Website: lowes
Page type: receipt
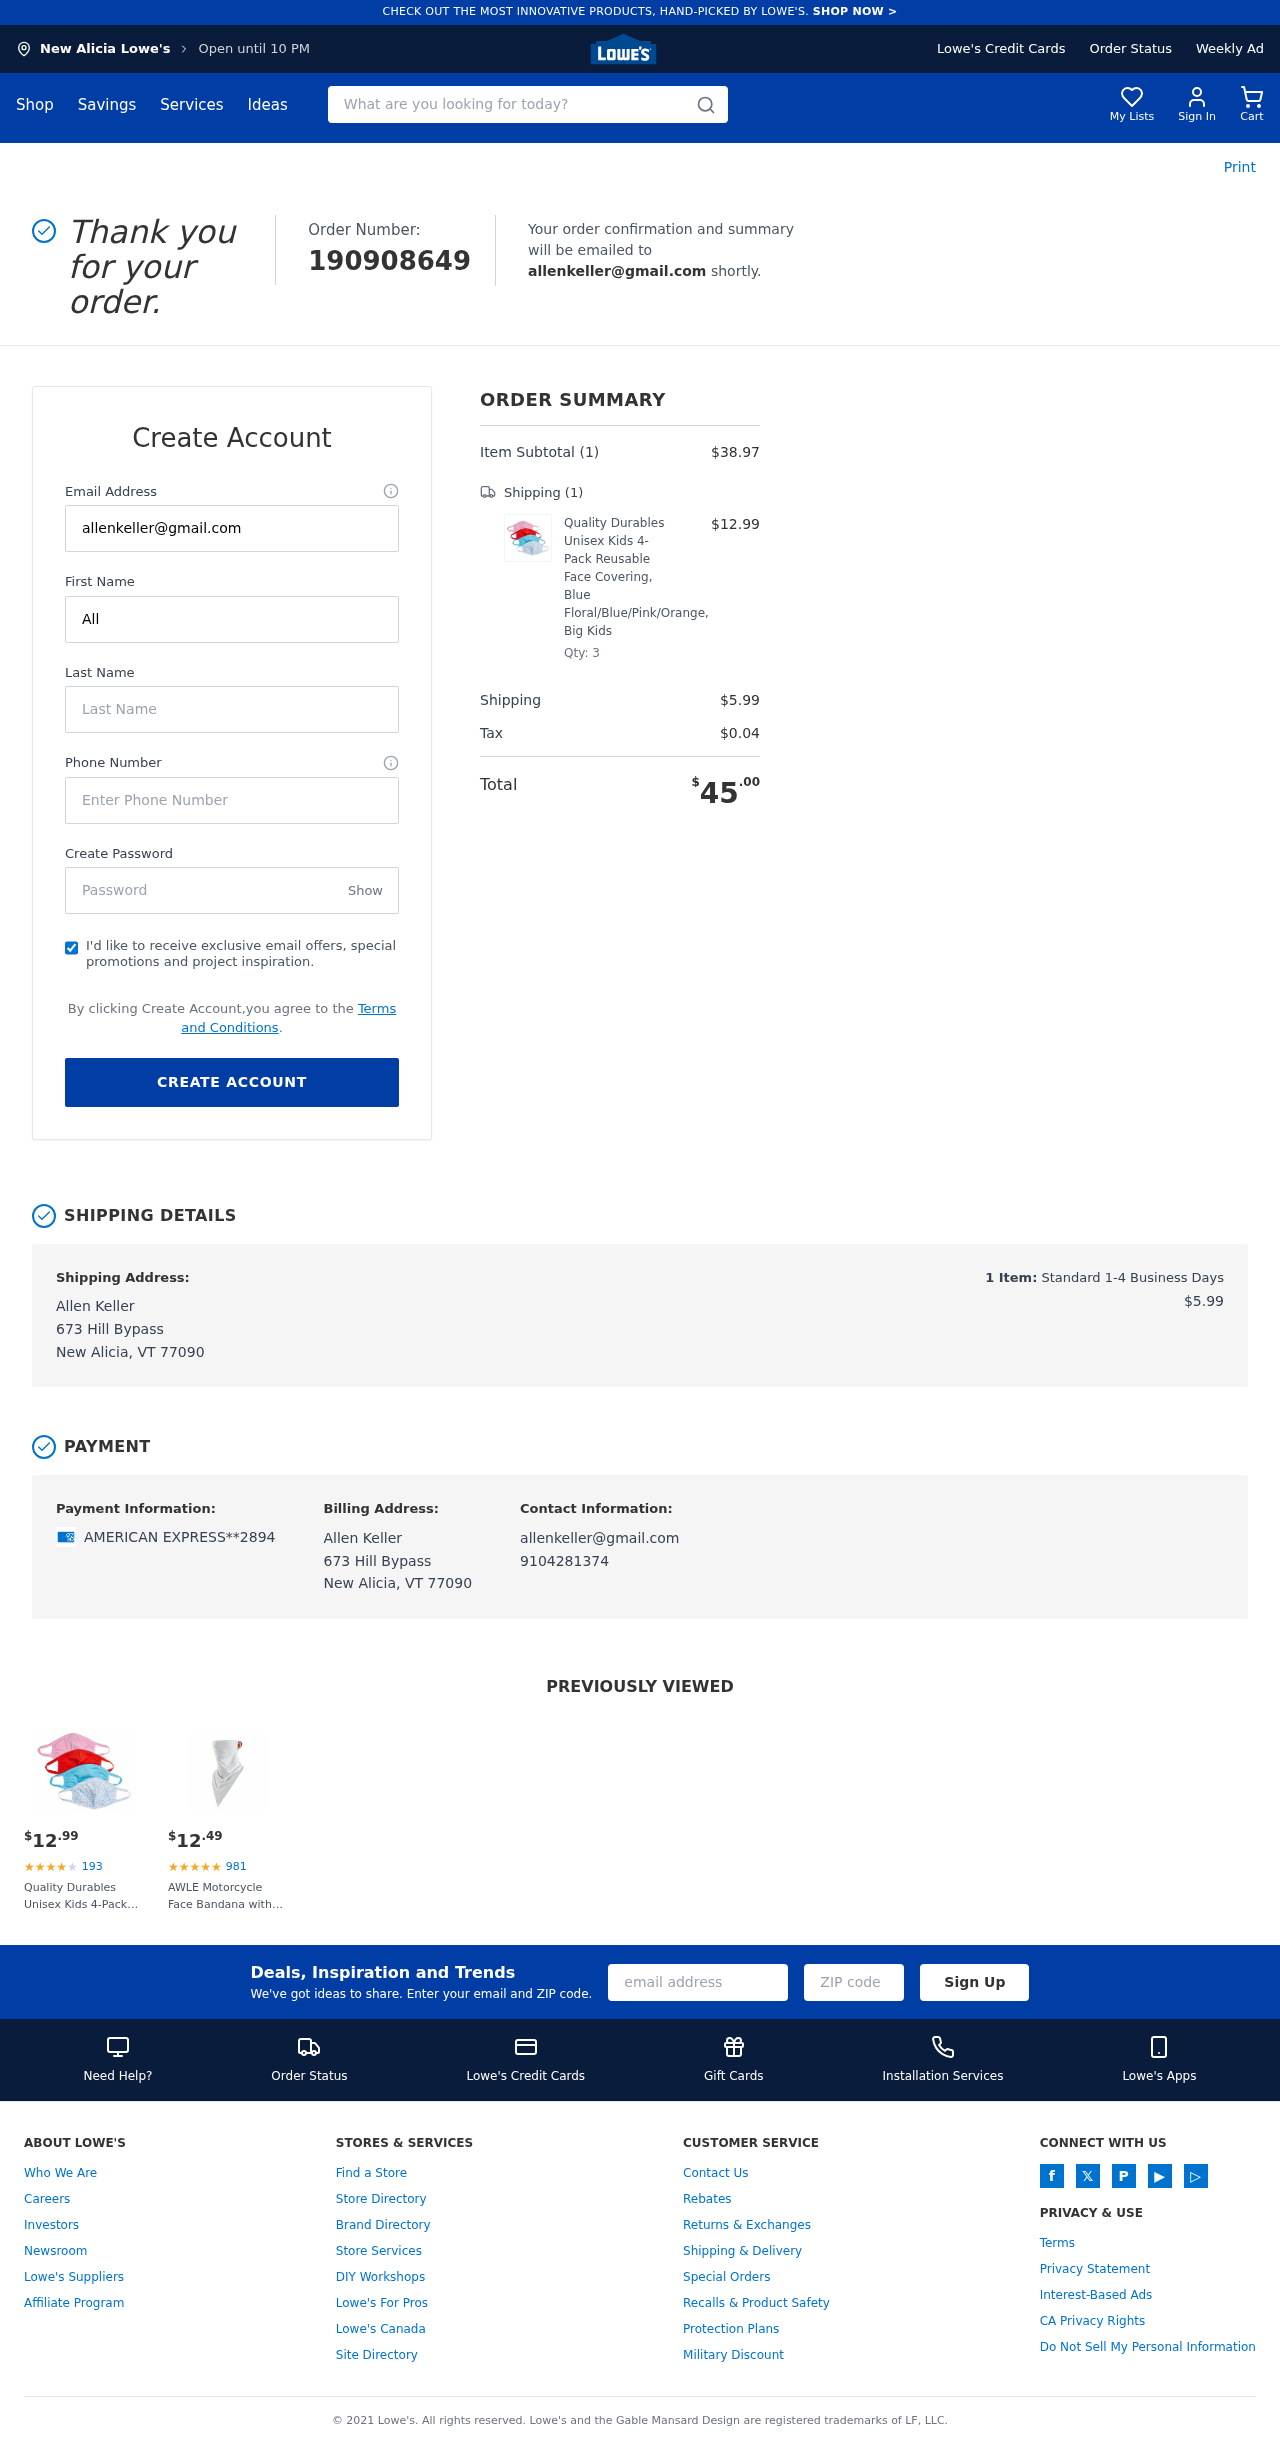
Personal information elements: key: PII_CARD_LAST4
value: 2894
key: PII_CARD_TYPE
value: AMERICAN EXPRESS
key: PII_CITY
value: New Alicia
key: PII_EMAIL
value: allenkeller@gmail.com
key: PII_FULLNAME
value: Allen Keller
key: PII_PHONE
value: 9104281374
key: PII_STREET
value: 673 Hill Bypass
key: PII_FIRSTNAME
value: Allen
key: PII_LASTNAME
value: Keller
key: PII_CITY_STATE_ZIP
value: New Alicia, VT 77090
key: PII_FULLNAME2
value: Allen Keller
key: PII_FULLNAME3
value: Allen Keller
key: PII_FIRSTNAME2
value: Allen
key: PII_FIRSTNAME3
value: Allen
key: PII_LASTNAME2
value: Keller
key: PII_LASTNAME3
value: Keller
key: PII_FIRSTNAME_DERIVED
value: Allen
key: PII_LASTNAME_DERIVED
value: Keller
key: PII_FULLNAME_DERIVED
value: Allen Keller
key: PII_NAME_FULL_DERIVED
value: Allen Keller
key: PII_STREET2
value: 673 Hill Bypass
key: PII_CITY_STATE_ZIP2
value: New Alicia, VT 77090
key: PII_EMAIL2
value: allenkeller@gmail.com
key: PII_EMAIL3
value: allenkeller@gmail.com
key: PII_PHONE_LINE
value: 1374
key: PII_PHONE_SUFFIX
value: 1374
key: PII_PHONE2
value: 9104281374
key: PII_PHONE3
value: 9104281374
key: PII_PHONE_NUMERIC
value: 9104281374
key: PII_PHONE_LINE_NUMERIC
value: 1374
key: PII_PHONE_SUFFIX_NUMERIC
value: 1374
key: PII_PHONE2_NUMERIC
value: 9104281374
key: PII_PHONE3_NUMERIC
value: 9104281374
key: PII_PHONE_DIGITS
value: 9104281374
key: PII_PHONE_LAST4
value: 1374
Product elements: key: PRODUCT1_NAME
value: Quality Durables Unisex Kids 4-Pack Reusable Face Covering, Blue Floral/Blue/Pink/Orange, Big Kids
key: PRODUCT1_PRICE
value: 12.99
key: PRODUCT1_QUANTITY
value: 3
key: PRODUCT2_NAME
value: AWLE Motorcycle Face Bandana with Ear Loops, Festivals Parties Outdoor Working Net Pattern Face Cove
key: PRODUCT2_NUM_RATINGS
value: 981
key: PRODUCT2_PRICE
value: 12.49
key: PRODUCT1_PRICE2
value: $12.99
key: PRODUCT1_RATING2
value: ★
★
★
★
★
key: PRODUCT1_NUM_RATINGS2
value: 193
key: PRODUCT1_NAME2
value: Quality Durables Unisex Kids 4-Pack Reusable Face Covering, Blue Floral/Blue/Pink/Orange, Big Kids
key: PRODUCT2_RATING
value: ★
★
★
★
★
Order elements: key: ORDER_ID
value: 190908649
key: ORDER_NUM_ITEMS
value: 1
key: ORDER_SUBTOTAL
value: $38.97
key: ORDER_NUM_ITEMS2
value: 1
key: ORDER_SHIPPING_COST
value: $5.99
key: ORDER_TAX
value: $0.04
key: ORDER_TOTAL
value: $45.00
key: ORDER_NUM_ITEMS3
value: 1
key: ORDER_SHIPPING_COST2
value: $5.99
Search elements: key: HEADER_SEARCH
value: What are you looking for today?